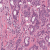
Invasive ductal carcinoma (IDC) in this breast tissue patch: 1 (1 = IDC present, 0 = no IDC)